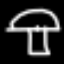
Label: mushroom